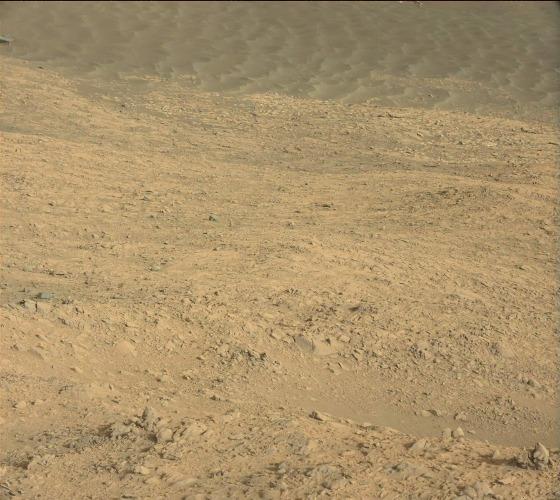
Terrain classes present: Bedrock, Gravel / Sand / Soil, Rock